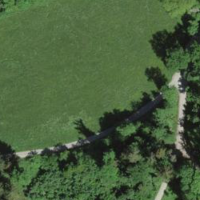
EUNIS habitat code: 25
Species observed at this site:
Helix pomatia
Anthriscus sylvestris